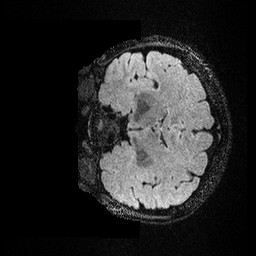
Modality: FLAIR
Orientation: coronal
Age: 22
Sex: female
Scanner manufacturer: ge
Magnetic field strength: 3 T
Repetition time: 4.802 s
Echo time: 0.1163 s